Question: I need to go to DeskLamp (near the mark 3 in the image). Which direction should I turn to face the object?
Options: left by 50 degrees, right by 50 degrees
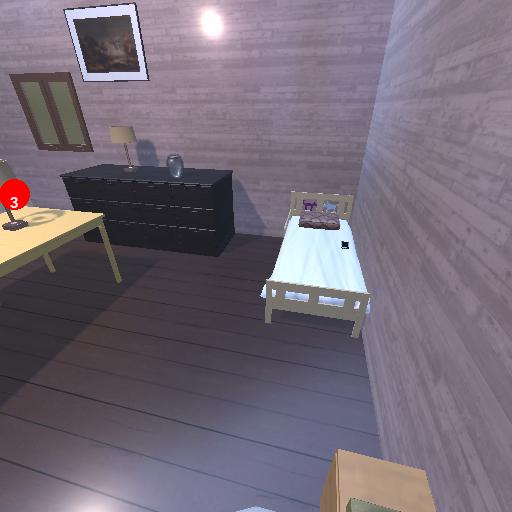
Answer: left by 50 degrees